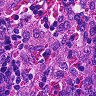
Metastatic tissue present: no